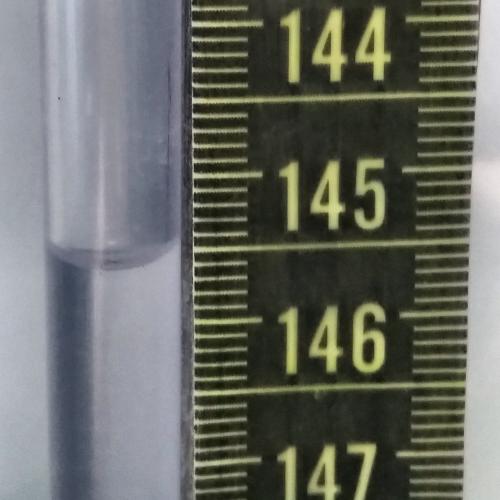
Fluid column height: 145.6 cm